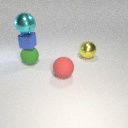
small blue metal cube below large cyan metal sphere